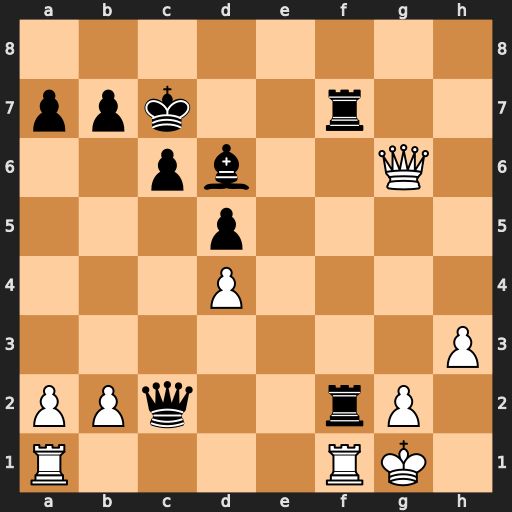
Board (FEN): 8/ppk2r2/2pb2Q1/3p4/3P4/7P/PPq2rP1/R4RK1
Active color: w
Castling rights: -
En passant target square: -
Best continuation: Qxc2 Rxc2 Rxf7+